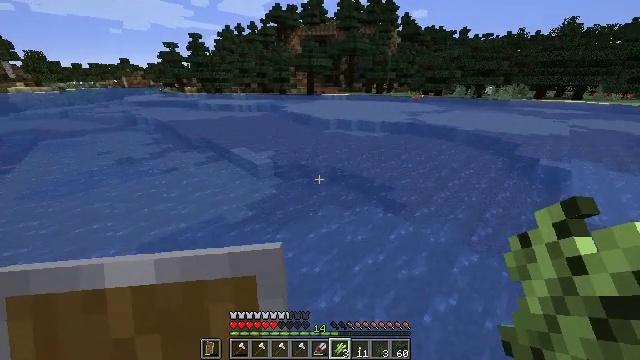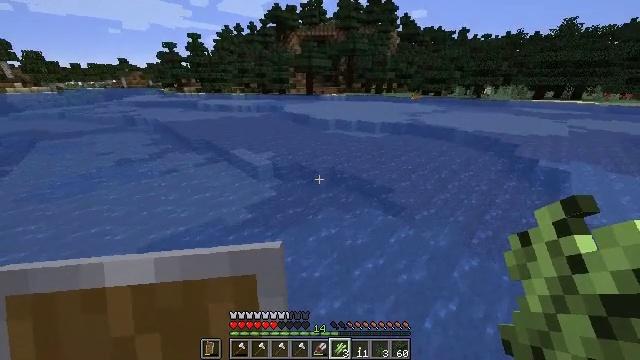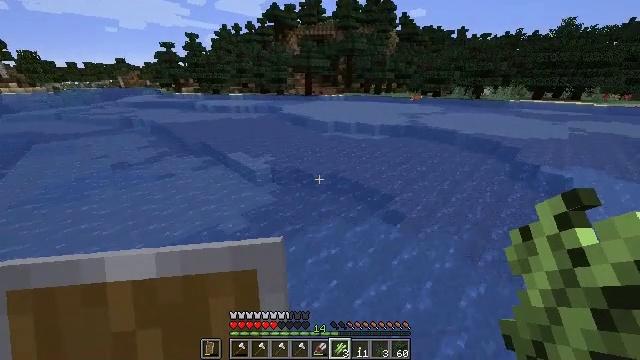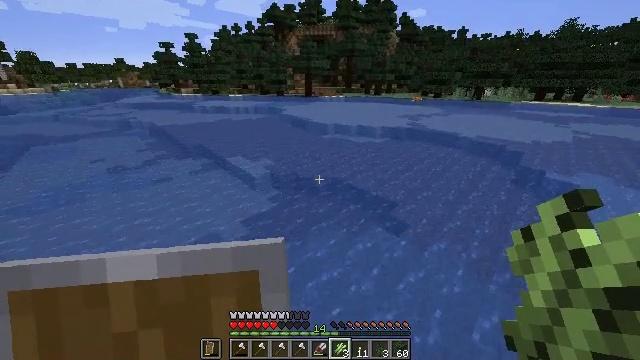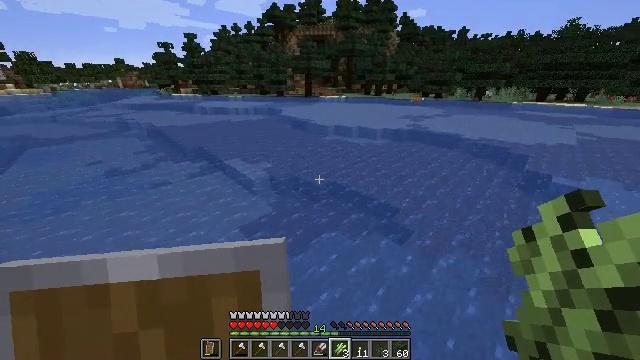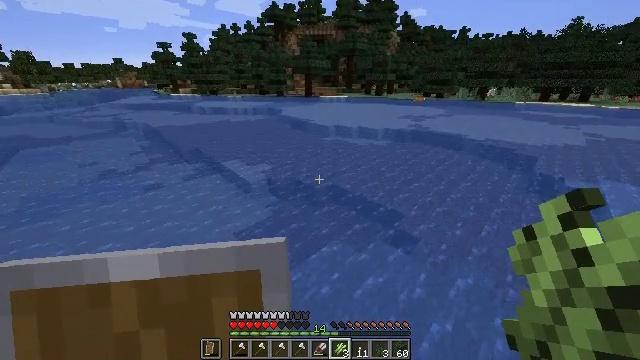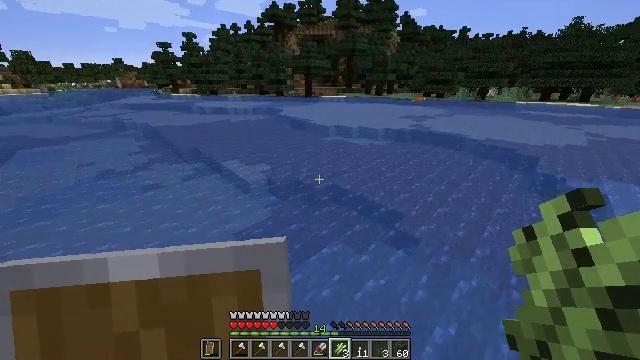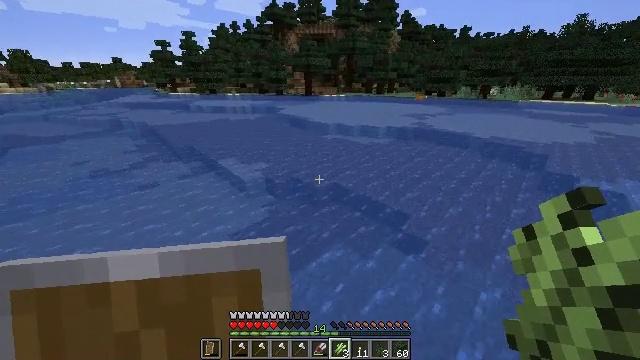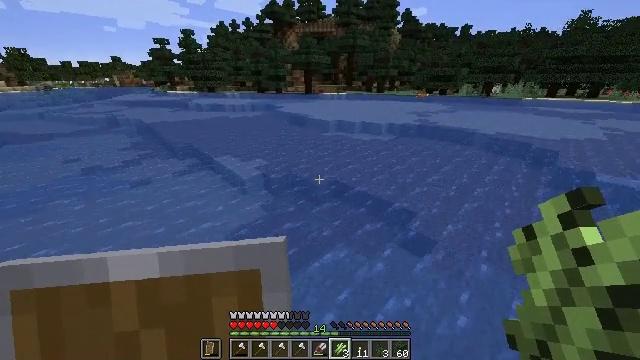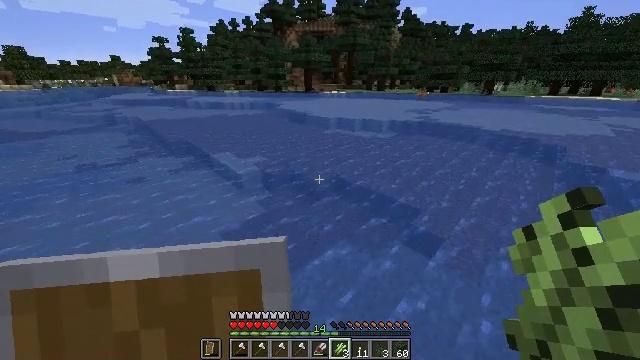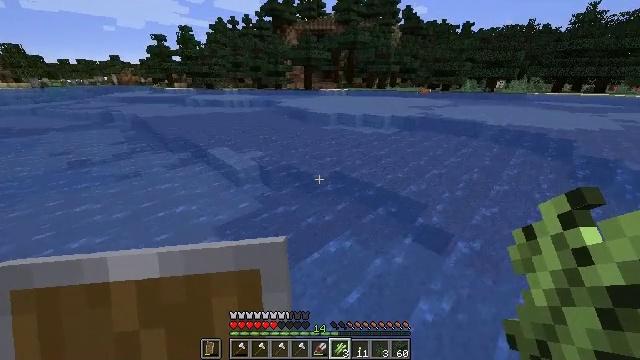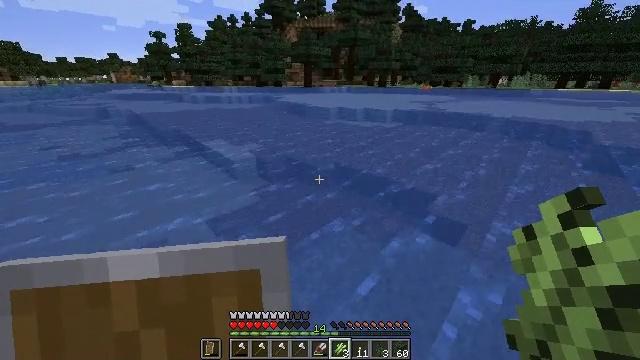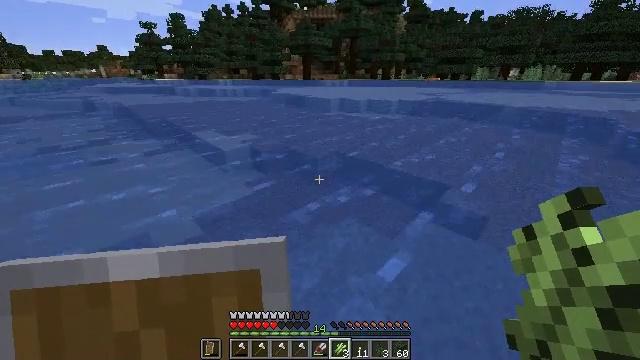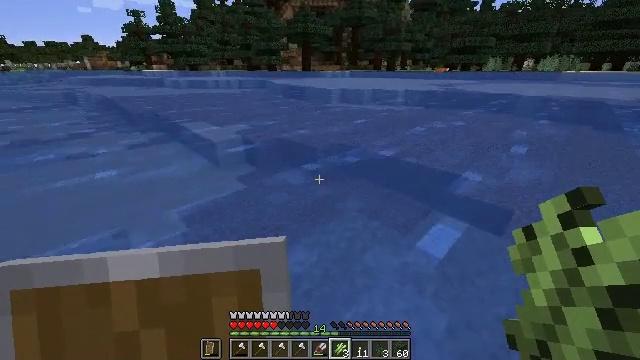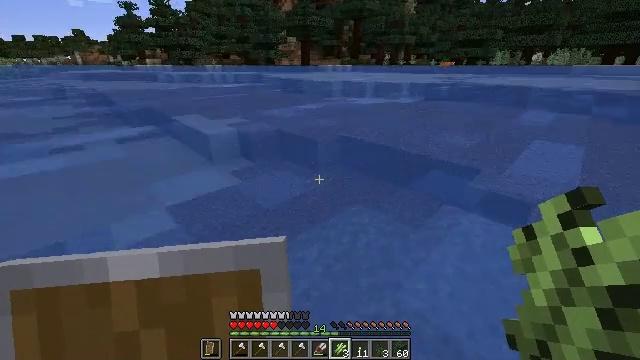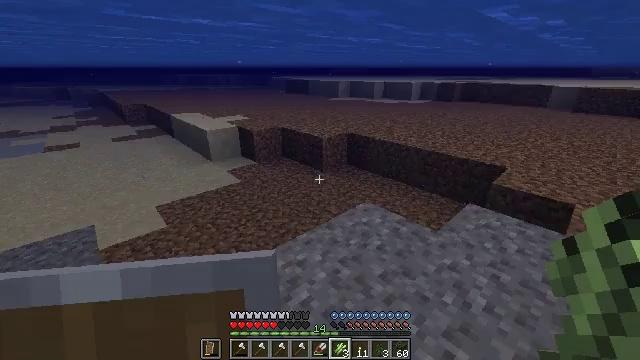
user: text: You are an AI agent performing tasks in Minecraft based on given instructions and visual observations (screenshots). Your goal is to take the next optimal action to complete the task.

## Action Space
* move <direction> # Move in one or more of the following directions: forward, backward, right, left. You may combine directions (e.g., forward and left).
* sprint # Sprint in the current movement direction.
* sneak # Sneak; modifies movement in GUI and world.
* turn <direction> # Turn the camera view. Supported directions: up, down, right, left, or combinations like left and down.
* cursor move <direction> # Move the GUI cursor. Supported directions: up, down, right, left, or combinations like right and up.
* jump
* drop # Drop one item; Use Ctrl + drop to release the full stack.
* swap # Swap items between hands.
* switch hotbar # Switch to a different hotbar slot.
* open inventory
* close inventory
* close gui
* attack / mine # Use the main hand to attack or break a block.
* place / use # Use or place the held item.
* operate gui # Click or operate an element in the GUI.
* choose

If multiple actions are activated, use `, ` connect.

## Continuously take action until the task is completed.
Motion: motion action
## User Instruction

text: Hunt fish.
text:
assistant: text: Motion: move forward, sprint, jump
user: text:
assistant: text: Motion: move forward, sprint, jump
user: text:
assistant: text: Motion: move forward, sprint, jump
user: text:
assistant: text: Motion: move forward, sprint, jump
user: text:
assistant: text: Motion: move forward, sprint, jump
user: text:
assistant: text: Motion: move forward, sprint
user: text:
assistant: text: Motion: move forward, sprint
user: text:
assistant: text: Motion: move forward, sprint
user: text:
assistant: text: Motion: move forward, sprint
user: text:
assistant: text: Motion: move forward, sprint
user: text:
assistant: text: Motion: move forward, sprint
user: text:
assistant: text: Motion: move forward, sprint
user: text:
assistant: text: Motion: move forward, sprint
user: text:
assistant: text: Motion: move forward, sprint
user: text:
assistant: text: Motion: move forward, sprint, turn left and up
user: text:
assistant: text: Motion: move forward, sprint, turn left and up
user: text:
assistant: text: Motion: move forward, sprint, turn left and up
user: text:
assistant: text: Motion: move forward, sprint, turn left and up
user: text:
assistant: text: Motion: move forward, sprint
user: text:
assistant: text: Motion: move forward, sprint, turn left and up
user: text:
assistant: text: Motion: move forward, sprint
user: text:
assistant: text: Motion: move forward, sprint
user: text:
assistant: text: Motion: move forward, sprint, turn left and up
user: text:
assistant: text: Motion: move forward, sprint, turn left and up
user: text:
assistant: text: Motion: move forward, sprint, turn left and up
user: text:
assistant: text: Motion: move forward, sprint
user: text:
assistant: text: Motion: move forward, sprint
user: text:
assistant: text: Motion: move forward, sprint
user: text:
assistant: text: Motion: move forward, sprint
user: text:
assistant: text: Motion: move forward, sprint